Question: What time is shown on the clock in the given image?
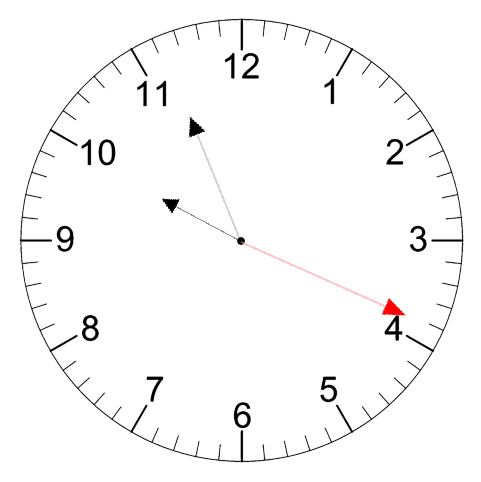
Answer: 09:56:19